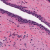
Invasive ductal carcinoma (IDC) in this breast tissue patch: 0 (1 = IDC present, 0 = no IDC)